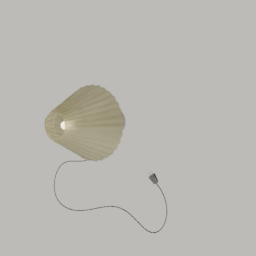
Label: lighting